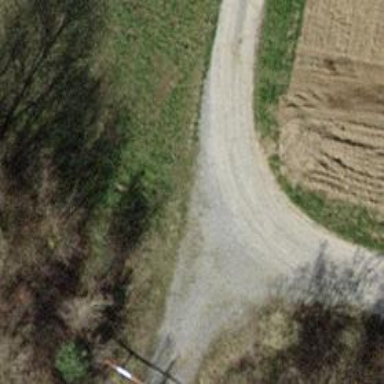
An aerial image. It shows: Track with grade2 pebblestone surface.